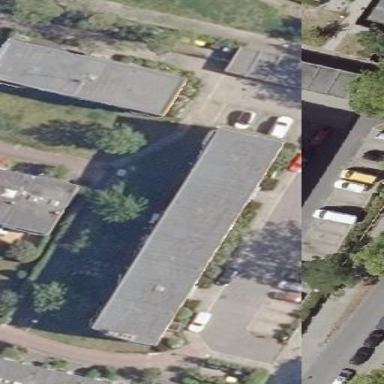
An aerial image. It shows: Apartment building with flat roof.